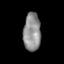
Tissue: skin
Cell type: Epithelial cells
Senescence score: 0.9012
Nuclear area (px): 650
Mean DAPI intensity: 142.166